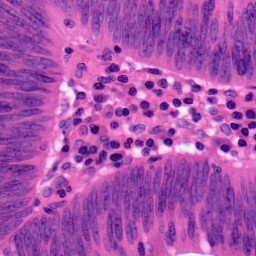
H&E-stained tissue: Colon